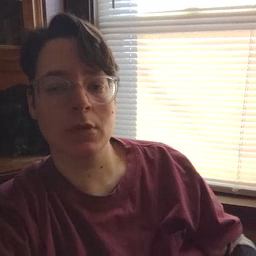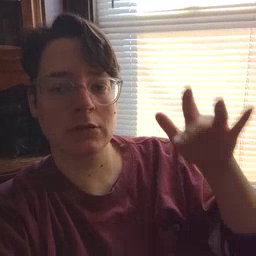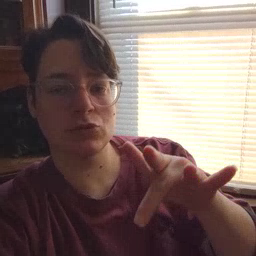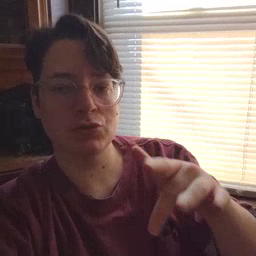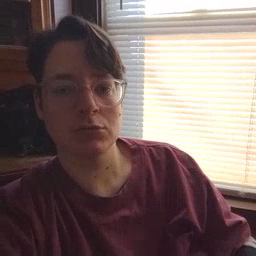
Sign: touch